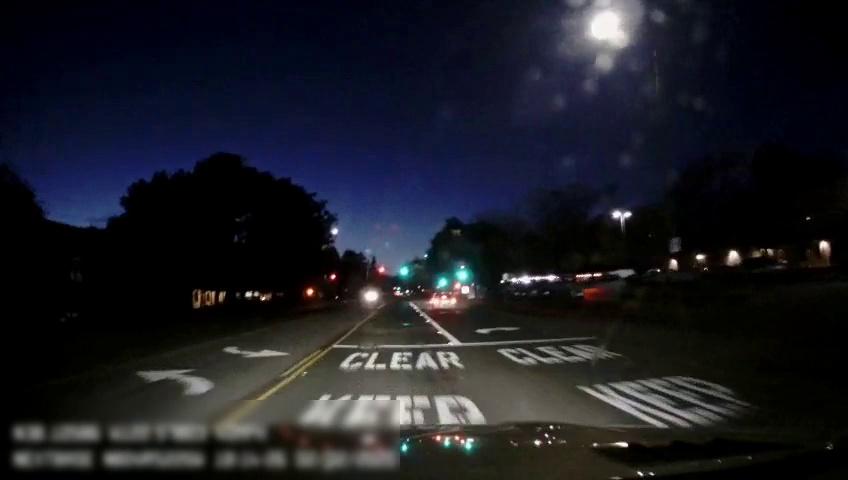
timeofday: Night
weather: Other
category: Drivable Space
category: Vehicles | Car
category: Vehicles | SUV
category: Vehicles | SUV
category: Vehicles | Car
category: Vehicles | SUV
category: Lanes | Current Lane
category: Lanes | Opposite Lane
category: Lanes | Alternate Lane
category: Lanes | Current Lane
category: Traffic | Lights
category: Traffic | Lights